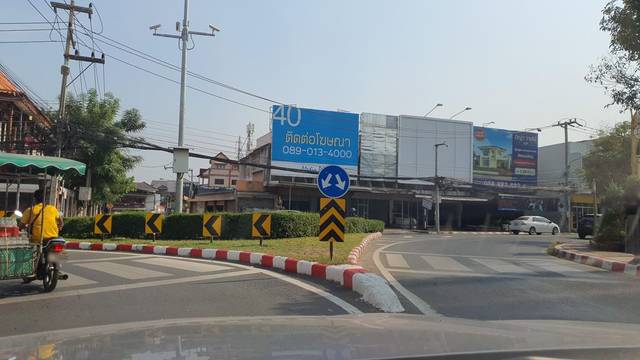
Region: Thailand
Coordinates: 18.781, 98.993